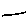
Label: line